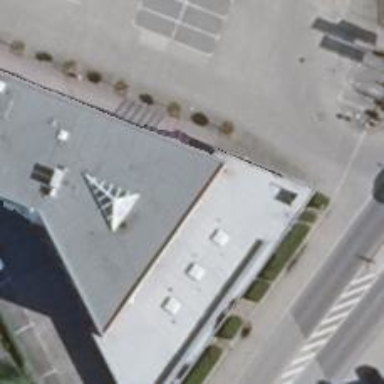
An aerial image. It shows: Clothing store.